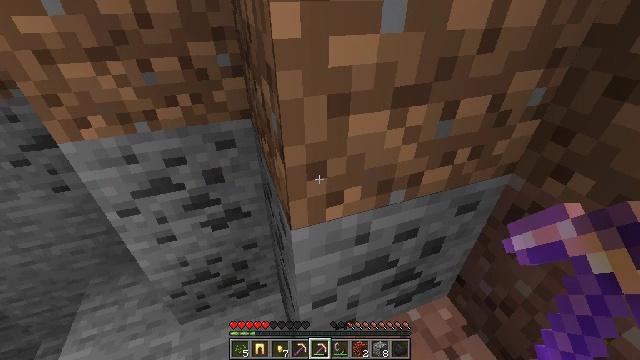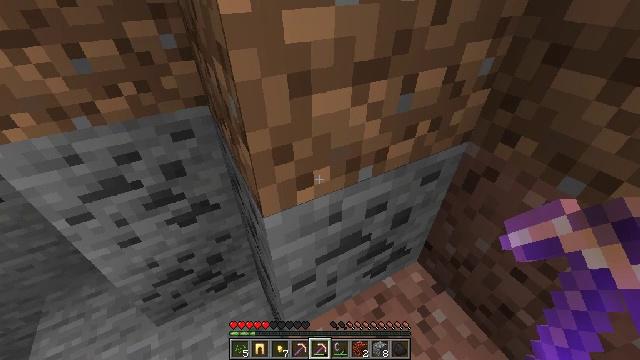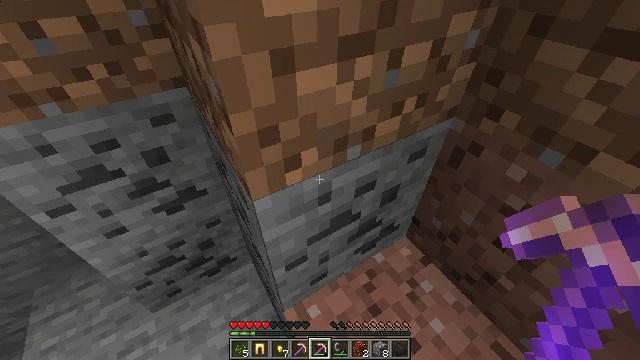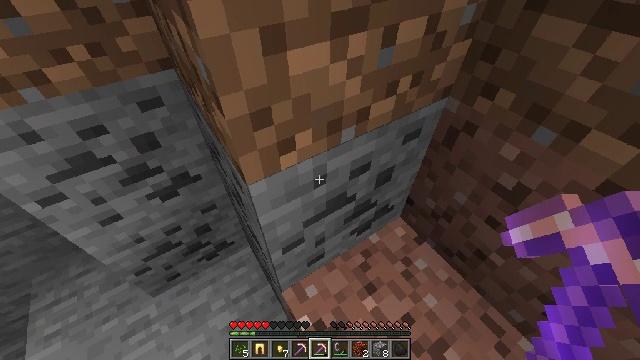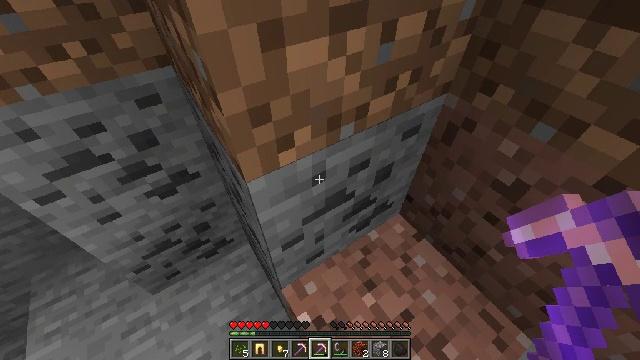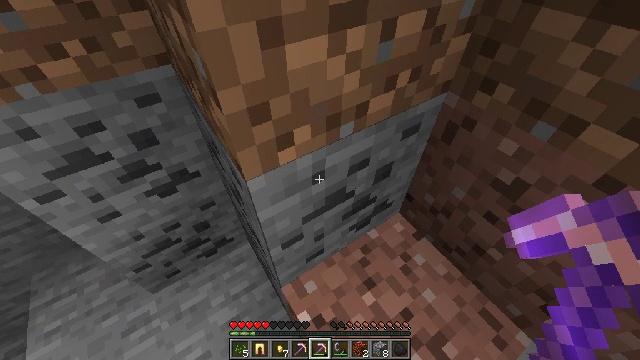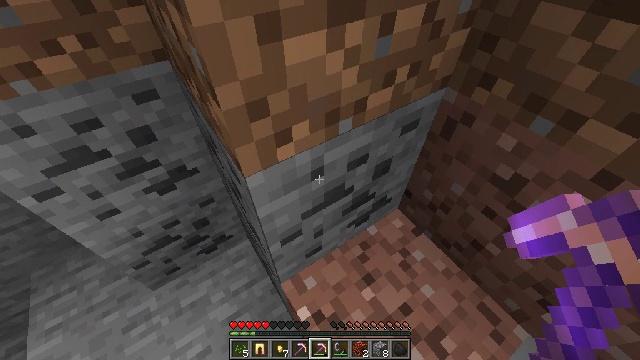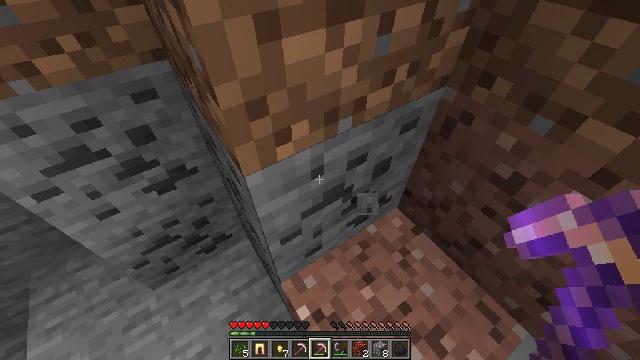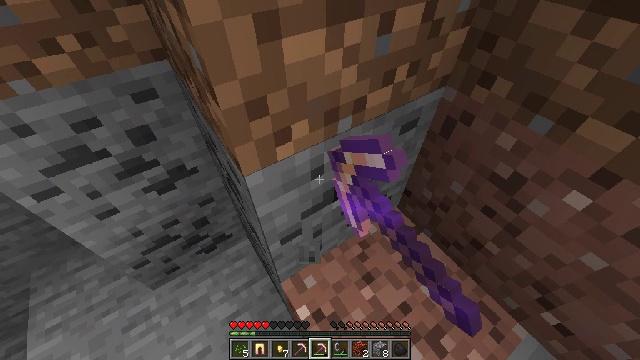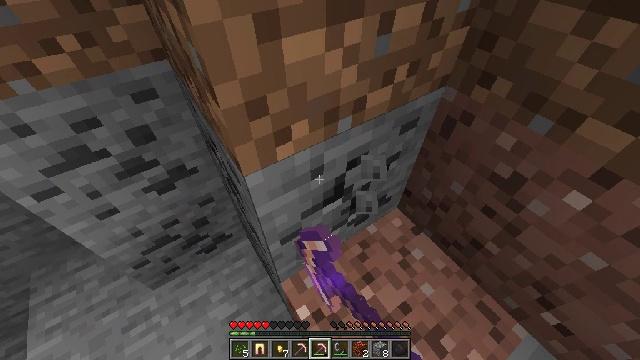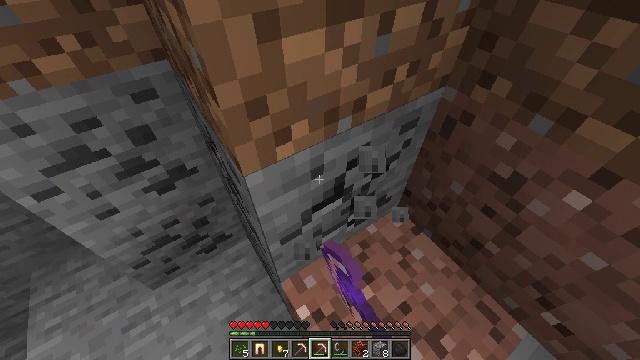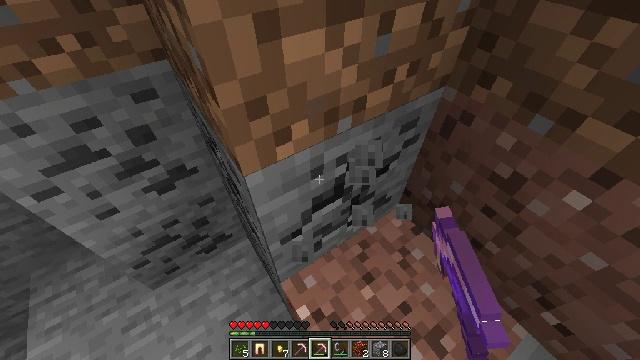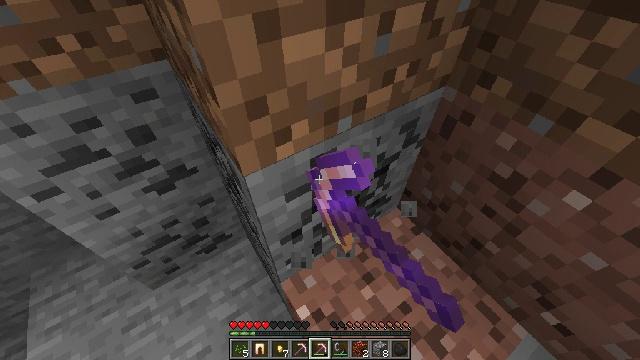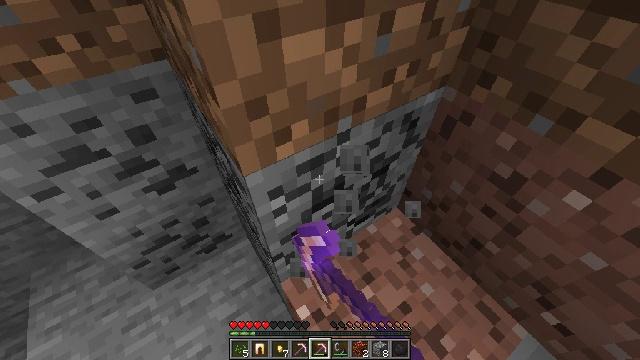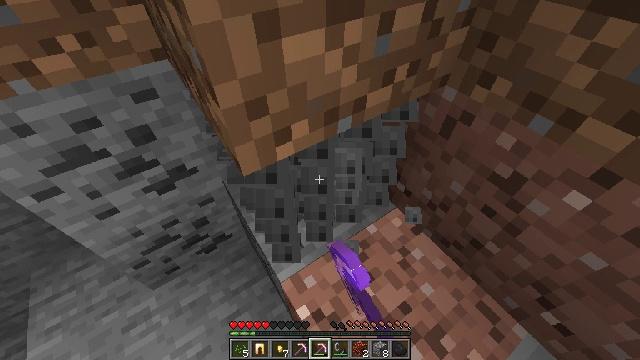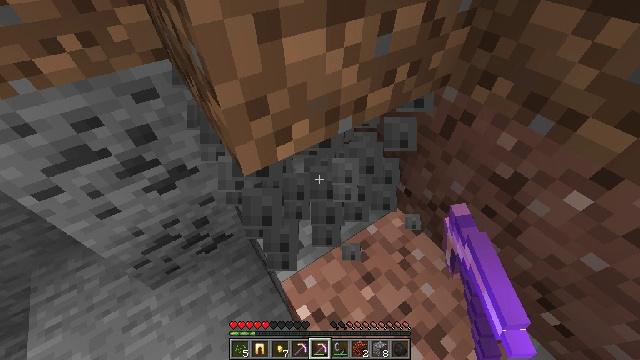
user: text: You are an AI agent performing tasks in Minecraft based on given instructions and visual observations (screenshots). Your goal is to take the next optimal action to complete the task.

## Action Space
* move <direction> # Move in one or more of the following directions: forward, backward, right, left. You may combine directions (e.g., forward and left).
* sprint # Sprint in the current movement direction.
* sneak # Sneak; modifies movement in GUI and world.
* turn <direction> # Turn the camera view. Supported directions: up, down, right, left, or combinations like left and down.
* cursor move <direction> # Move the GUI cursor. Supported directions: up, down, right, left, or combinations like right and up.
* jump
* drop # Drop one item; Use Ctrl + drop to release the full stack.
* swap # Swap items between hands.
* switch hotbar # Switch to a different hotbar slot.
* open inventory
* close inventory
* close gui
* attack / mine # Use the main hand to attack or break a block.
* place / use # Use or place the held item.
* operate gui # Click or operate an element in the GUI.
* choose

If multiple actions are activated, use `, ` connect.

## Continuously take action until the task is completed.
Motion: motion action
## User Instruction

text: Gather coal ore with a pickaxe.
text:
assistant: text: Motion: turn right and down
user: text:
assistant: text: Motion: turn right and down
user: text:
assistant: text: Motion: turn right and down
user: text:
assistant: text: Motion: no_op
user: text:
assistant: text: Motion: no_op
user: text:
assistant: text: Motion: no_op
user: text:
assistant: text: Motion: attack / mine
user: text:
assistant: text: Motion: attack / mine
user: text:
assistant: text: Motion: attack / mine
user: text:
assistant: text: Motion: attack / mine
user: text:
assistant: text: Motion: attack / mine
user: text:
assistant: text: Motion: attack / mine
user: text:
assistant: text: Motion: attack / mine
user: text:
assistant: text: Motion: attack / mine
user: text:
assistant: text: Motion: attack / mine
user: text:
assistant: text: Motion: attack / mine
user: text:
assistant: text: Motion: attack / mine
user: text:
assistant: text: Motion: attack / mine
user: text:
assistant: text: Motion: attack / mine
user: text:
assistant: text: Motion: turn left, attack / mine
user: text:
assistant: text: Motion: turn left, attack / mine
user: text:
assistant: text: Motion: move forward, turn left, attack / mine
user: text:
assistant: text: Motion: move forward, turn left, attack / mine
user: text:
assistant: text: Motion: move forward, attack / mine
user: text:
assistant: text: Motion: move forward, attack / mine
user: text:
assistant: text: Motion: attack / mine
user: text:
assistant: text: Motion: attack / mine
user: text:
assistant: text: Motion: attack / mine
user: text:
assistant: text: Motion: attack / mine
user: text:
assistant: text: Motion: attack / mine